Question: I am using Spring4 and JSTL.
The image shown below consist of elements that are dynamically created in a JSP page.

code in jsp page
'''
<c:forEach var="themes" items="${Itemlist}">
<div class="col-lg-3 col-xs-6">
<!-- small box -->
<div id="style" class="small-box bg-green" >
<!--div contents -->
</div>
</div>
</c:forEach>
'''
I need to change the div with id="style" class dynamically
small-box bg-red
small-box bg-blue
small-box bg-green
small-box bg-yellow ,all can change the box colour.How can i apply that dynamically.
Please help.
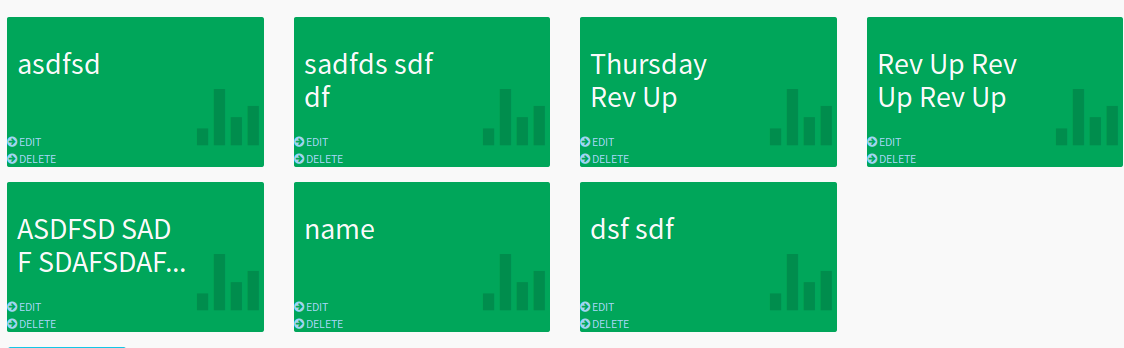
Answer: You'll be simply solved by using '<c:if>' and 'varStatus' .
'''
<c:forEach var="themes" items="${Itemlist}" varStatus="status">
<div class="col-lg-3 col-xs-6">
<c:set var="color" value="green"/>
<c:if test="${status.index == 1}">
<c:set var="color" value="red"/>
</c:if>
...
<div id="style" class="small-box ${color}" ></div>
</div>
</c:forEach>
'''